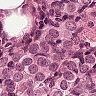
Metastatic tissue present: yes